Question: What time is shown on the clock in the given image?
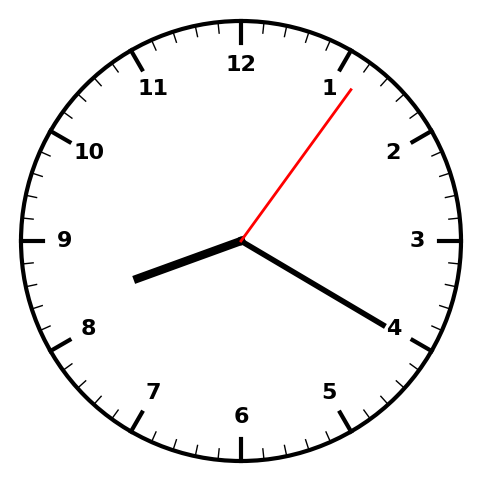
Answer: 08:20:06